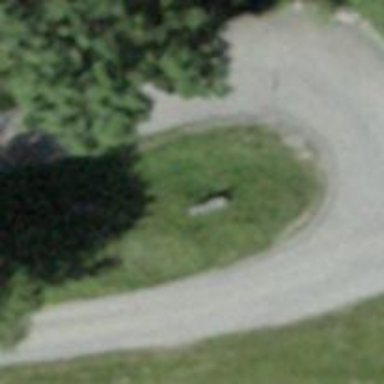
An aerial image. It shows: Bench.